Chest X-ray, PA view. Patient: 63 years old, sex M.
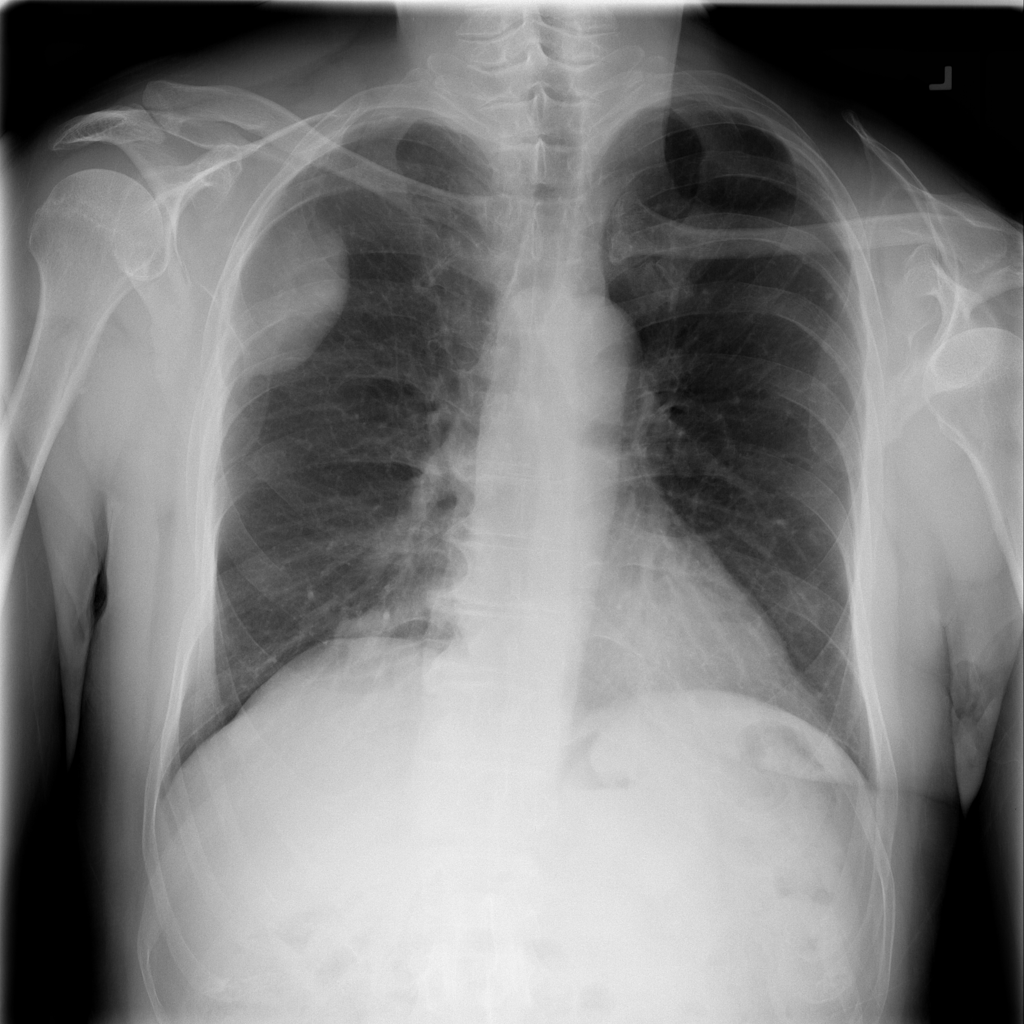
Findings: Mass, Nodule